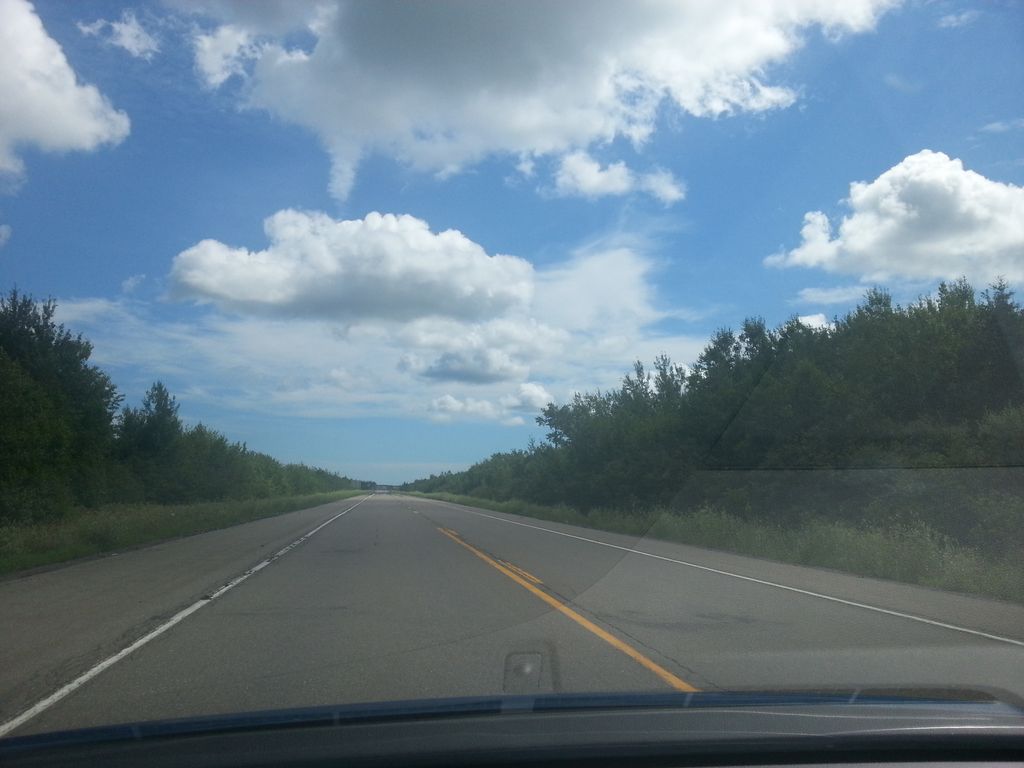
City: charlottetown